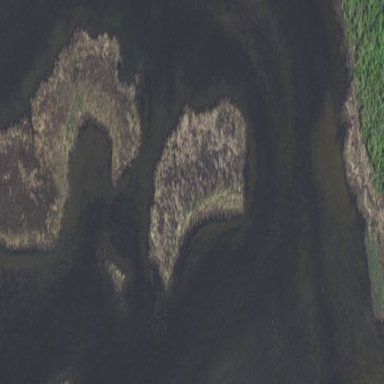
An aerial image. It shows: Islet.